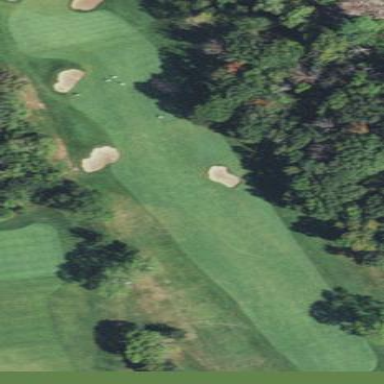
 part of golf course fairway. It is used for the sport of golf."